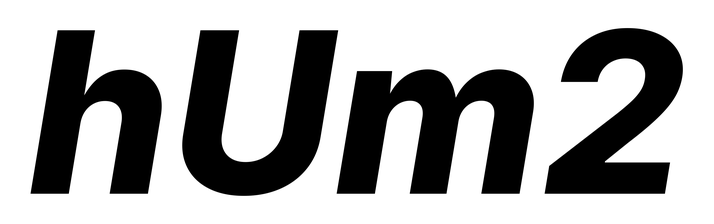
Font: Inter-Italic_ExtraBold_Italic